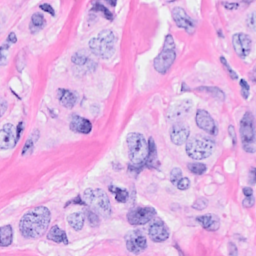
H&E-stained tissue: Breast